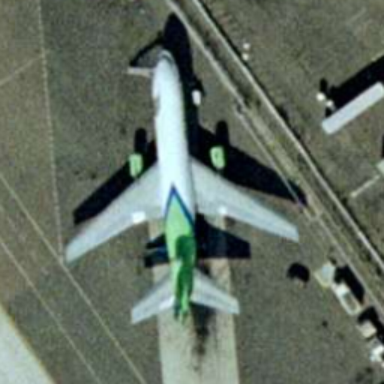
An airplane is in the airport .